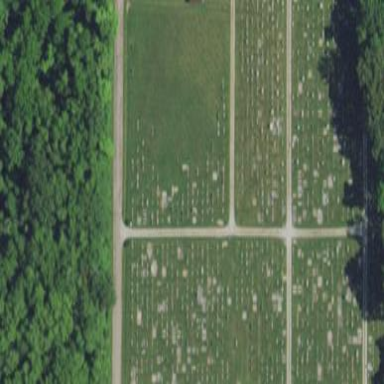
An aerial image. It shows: Graveyard.